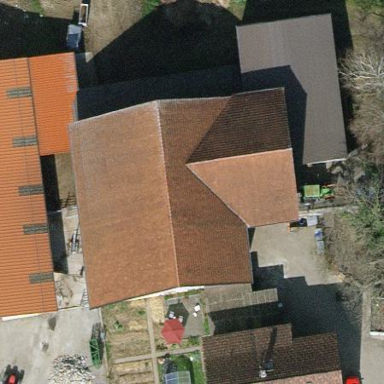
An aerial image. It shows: Farm auxiliary building.